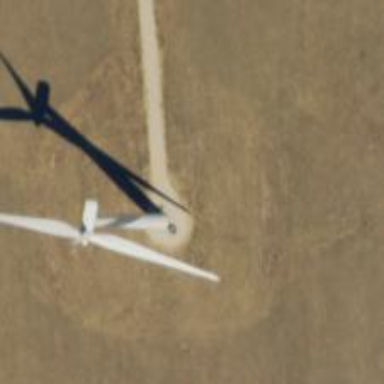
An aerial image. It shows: Wind generator using horizontal axis wind turbines.